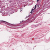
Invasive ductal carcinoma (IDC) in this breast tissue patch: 0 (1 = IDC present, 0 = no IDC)